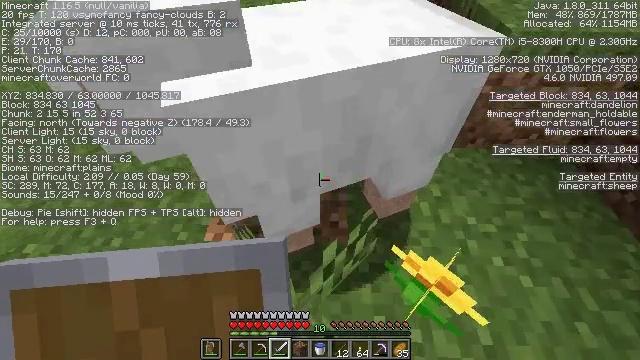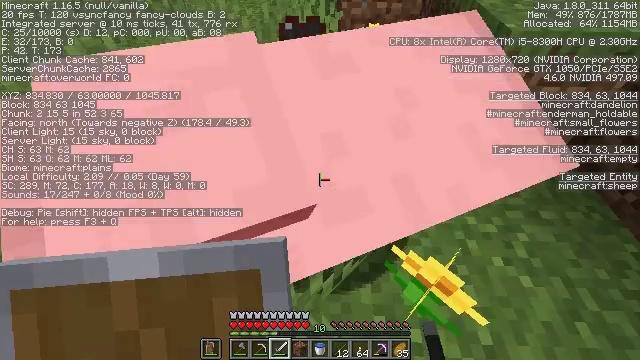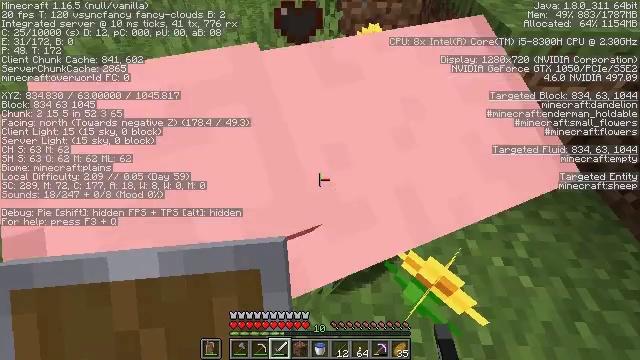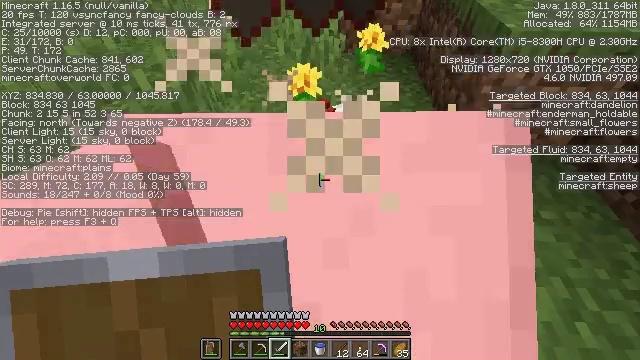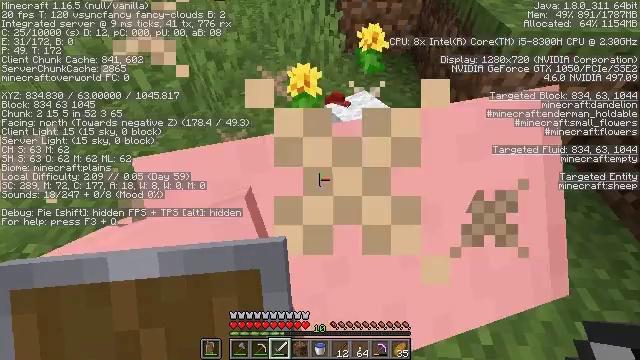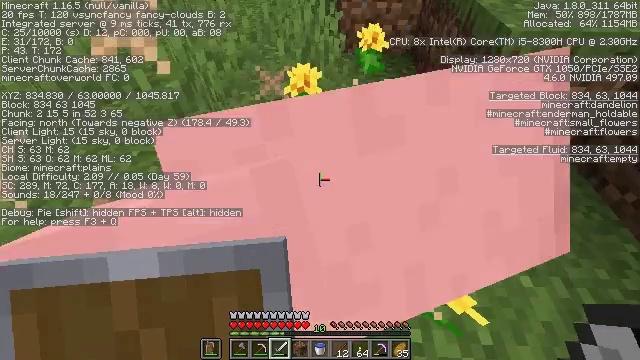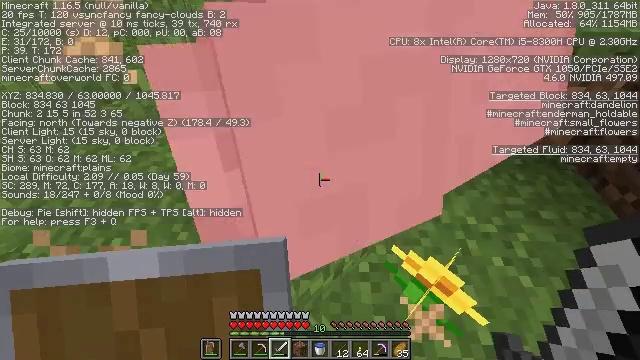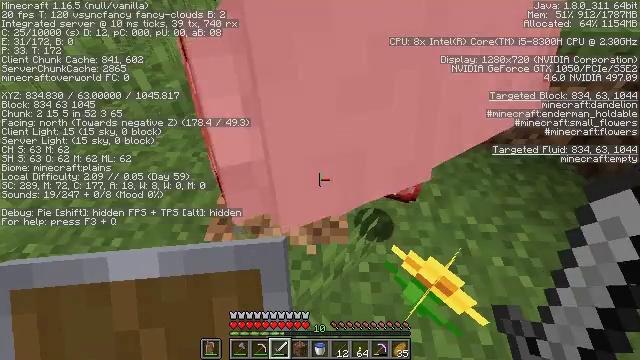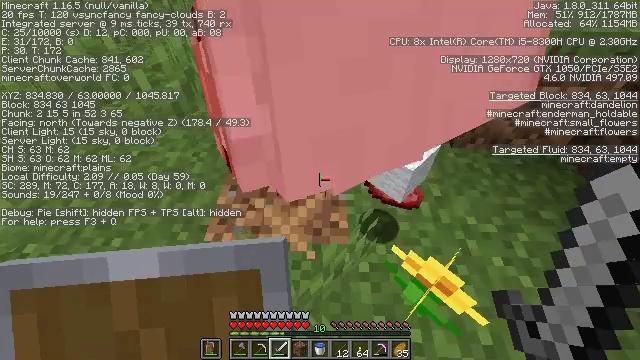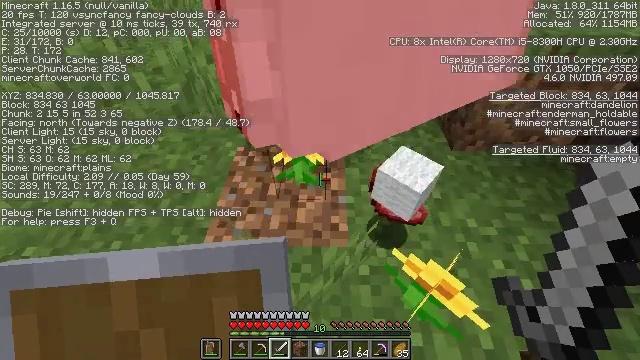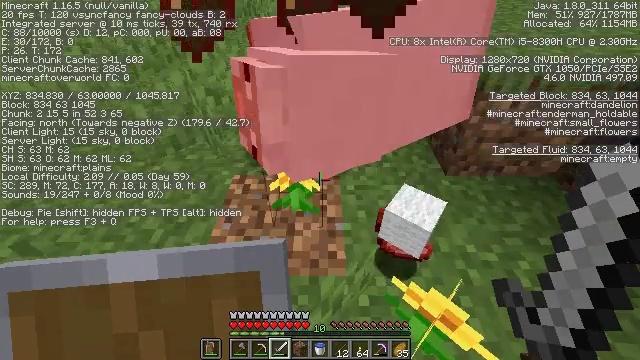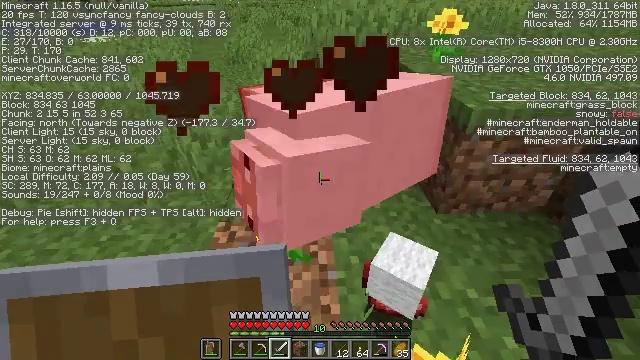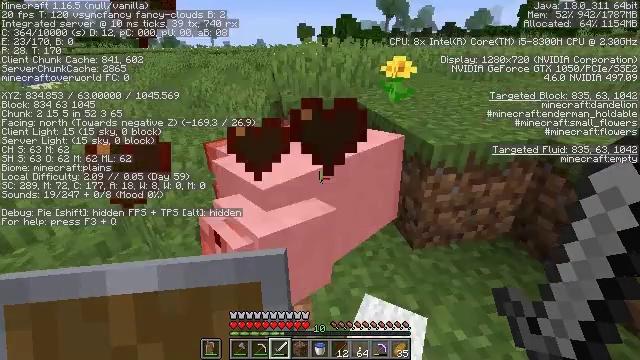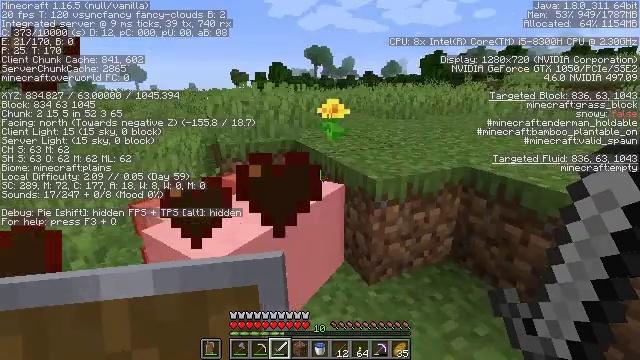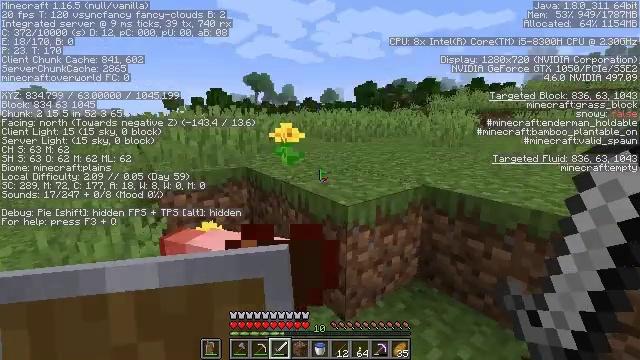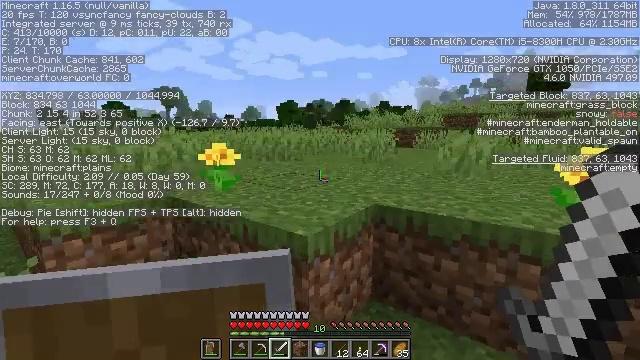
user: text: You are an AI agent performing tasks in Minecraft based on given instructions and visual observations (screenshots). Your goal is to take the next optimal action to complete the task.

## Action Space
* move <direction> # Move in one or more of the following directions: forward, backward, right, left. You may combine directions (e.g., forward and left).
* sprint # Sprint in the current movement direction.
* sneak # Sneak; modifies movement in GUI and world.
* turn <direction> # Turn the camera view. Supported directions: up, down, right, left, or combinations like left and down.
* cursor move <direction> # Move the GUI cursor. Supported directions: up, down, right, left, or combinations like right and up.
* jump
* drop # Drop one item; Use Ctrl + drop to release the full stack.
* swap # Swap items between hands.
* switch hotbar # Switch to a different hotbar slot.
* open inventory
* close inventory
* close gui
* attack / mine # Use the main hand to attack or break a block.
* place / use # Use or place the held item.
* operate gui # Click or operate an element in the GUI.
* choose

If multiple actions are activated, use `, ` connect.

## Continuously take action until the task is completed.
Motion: motion action
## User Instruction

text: Collect the yellow bed from its place.
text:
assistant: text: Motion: no_op
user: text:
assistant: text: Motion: no_op
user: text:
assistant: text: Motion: no_op
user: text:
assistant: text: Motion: no_op
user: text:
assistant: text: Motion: no_op
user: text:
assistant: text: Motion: no_op
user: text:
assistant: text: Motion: no_op
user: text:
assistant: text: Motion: no_op
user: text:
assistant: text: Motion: no_op
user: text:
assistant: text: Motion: turn right and up
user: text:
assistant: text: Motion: move forward, turn right and up
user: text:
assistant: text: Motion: move forward, turn right and up
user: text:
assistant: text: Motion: move forward and move left, turn right and up
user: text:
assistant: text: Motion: move forward and move left, turn right and up
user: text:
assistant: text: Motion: move forward and move left, turn right and up
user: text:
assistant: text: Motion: move forward and move left, turn right and up
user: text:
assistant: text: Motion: move forward, turn right and up
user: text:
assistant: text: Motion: move forward, turn right and up
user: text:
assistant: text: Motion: move forward
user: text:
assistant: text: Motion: move forward
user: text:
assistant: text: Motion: move forward, turn down
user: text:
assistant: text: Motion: move forward, turn down, jump
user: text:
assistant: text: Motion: move forward, turn down, jump
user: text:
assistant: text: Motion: move forward, jump
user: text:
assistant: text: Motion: move forward, turn right and down, jump
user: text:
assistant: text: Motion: move forward, turn right and down
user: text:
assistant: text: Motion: move forward, turn right and down
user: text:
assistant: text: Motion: move forward, turn right
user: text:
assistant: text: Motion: move forward, turn right
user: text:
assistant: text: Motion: move forward, turn right